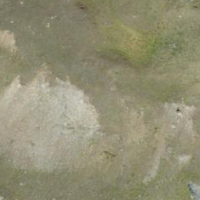
EUNIS habitat code: 26
Species observed at this site:
Pyrrhocorax graculus